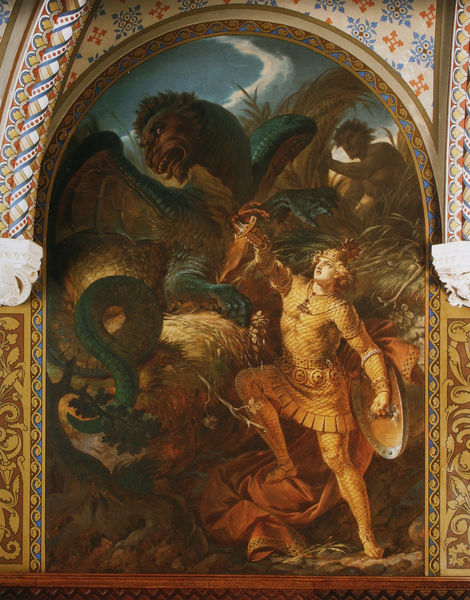
Titel: Schloss Neuschwanstein, Vorplatz im 3. Obergeschoß: Der Sieg Sigurds über Fafnir
Künstler: Wilhelm Hauschild
Standort: Schwangau
Institution: Schloss Neuschwanstein
Schlagwörter: baum, gemälde, hand, held, himmel, kampf, kämpfer, mann, schatten, weiß, wolken, grün, braun, licht, männer, orange, tiere, rock, mensch, rahmen, bild, gold, mantel, beine, ornage, bogen, detail, muskeln, nische, schild, belichtung, motiv, schlange, mosaik, mythologie, ritter, rüstung, löwe, fresko, töten, hält, ungeheuer, drache, drachentöter, georg, st.georg, kriege, totet